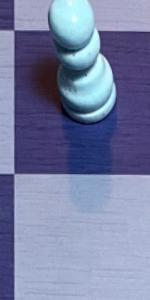
Label: Empty